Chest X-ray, AP view. Patient: 51 years old, sex F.
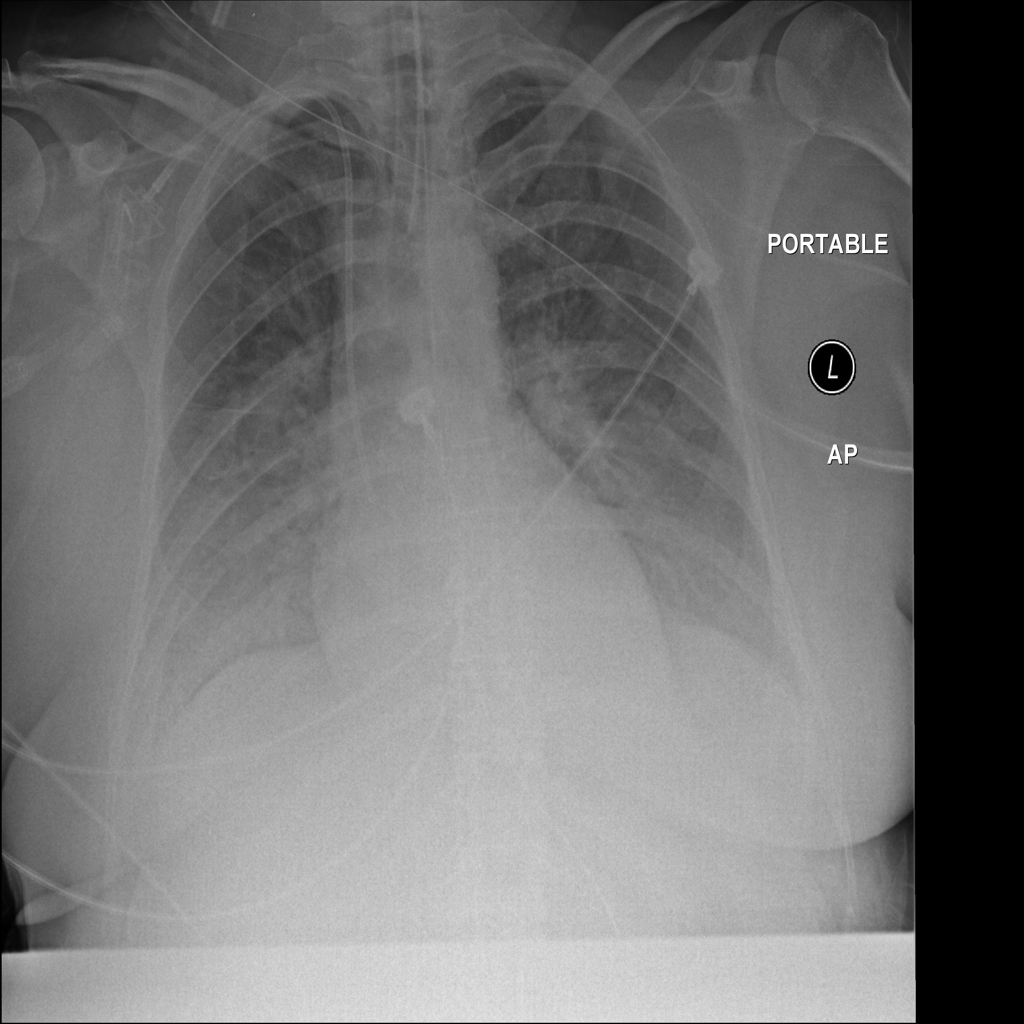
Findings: No Finding